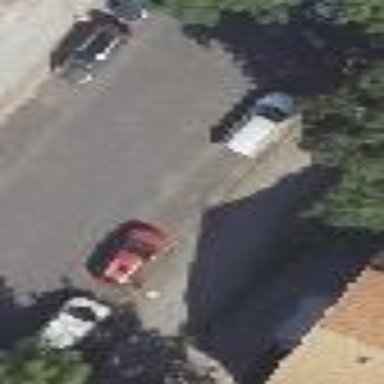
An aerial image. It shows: Street-side parking area with asphalt surface.